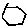
Label: hexagon